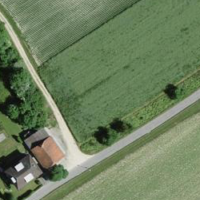
EUNIS habitat code: 52
Species observed at this site:
Fagopyrum esculentum